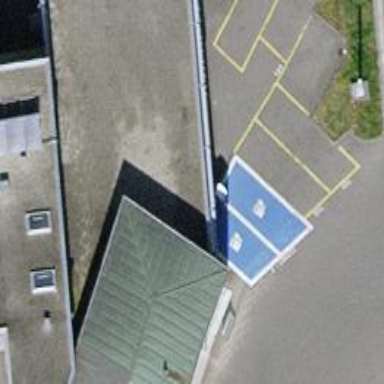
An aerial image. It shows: Charging station.